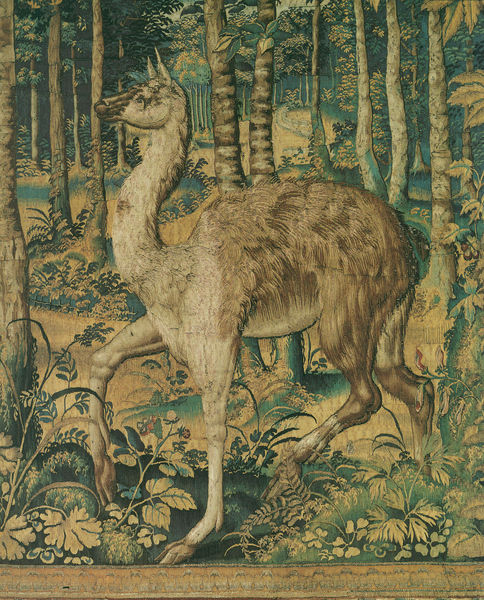
Titel: Die Tapiserien von Sigismund Augustus (Zyklus des Alten Testaments): Lama
Künstler: Pieter Coecke van Aelst
Standort: Herstellungsort: Brüssel (EU - B)
Schlagwörter: baum, blau, blätter, bäume, grün, landschaft, ocker, braun, profil, gras, tier, beige, ornament, teppich, rahmen, baumstamm, gräser, busch, haare, pflanzen, wald, fell, hufe, fläche, stämme, wandteppich, exotisch, reh, schnauze, tapisserie, urwald, hörner, wandbehang, kamel, farne, wad, lama, rier, pflanten